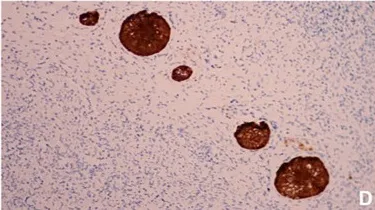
Calretinin (positive). All IHC were x 100.
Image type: pathology (immunostaining)